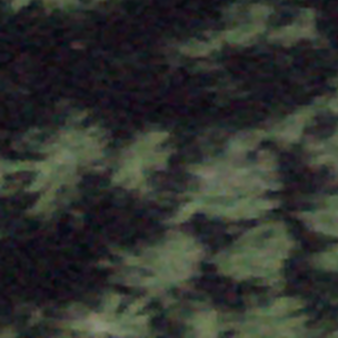
Label: other